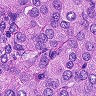
Metastatic tissue present: yes